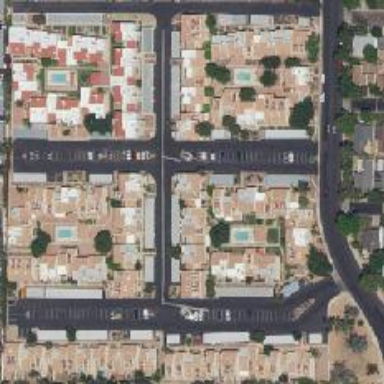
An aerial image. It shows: Residential area consisting of condominiums.